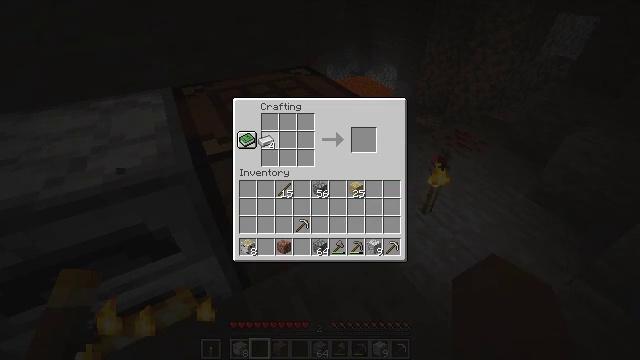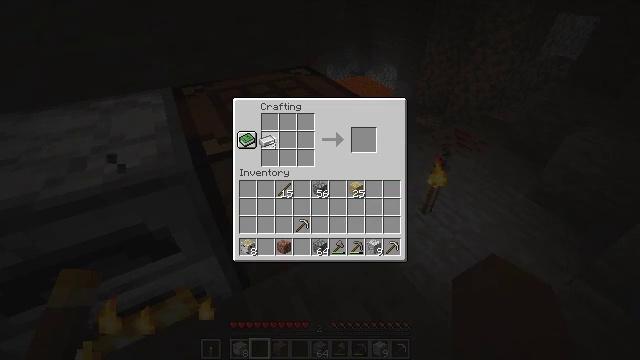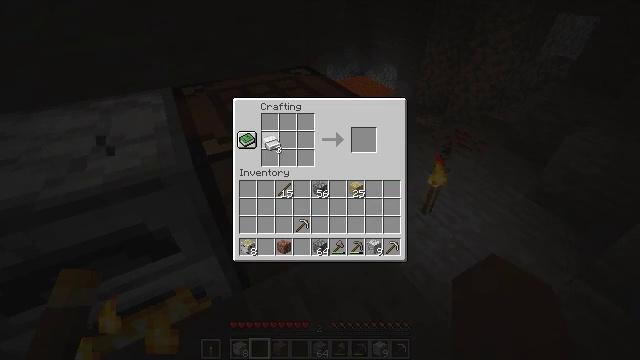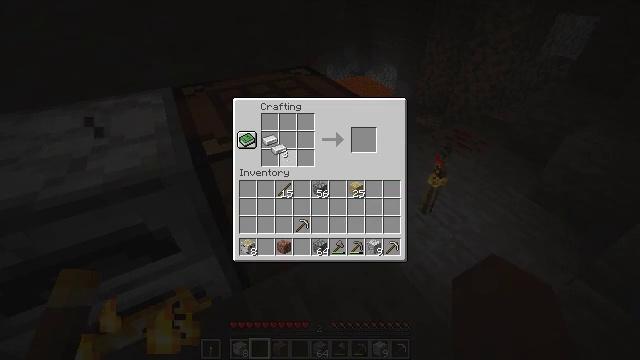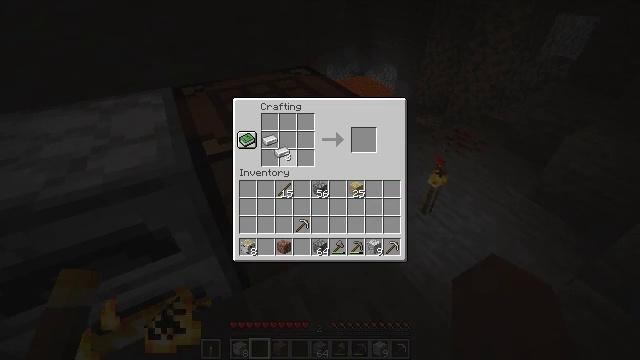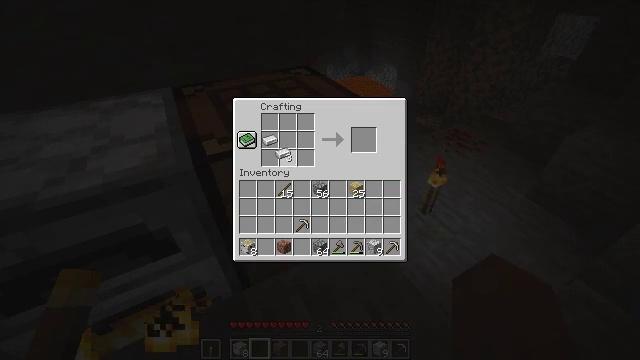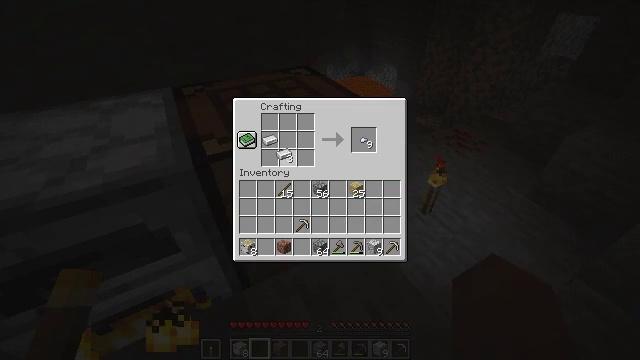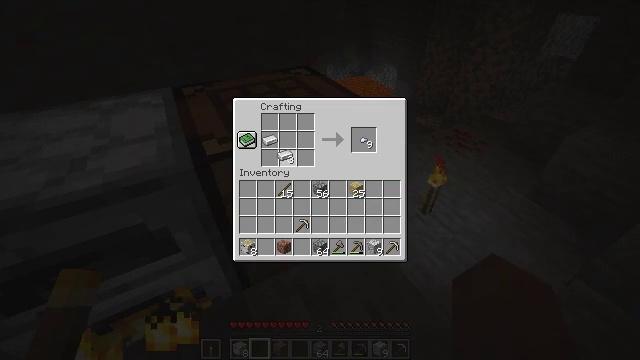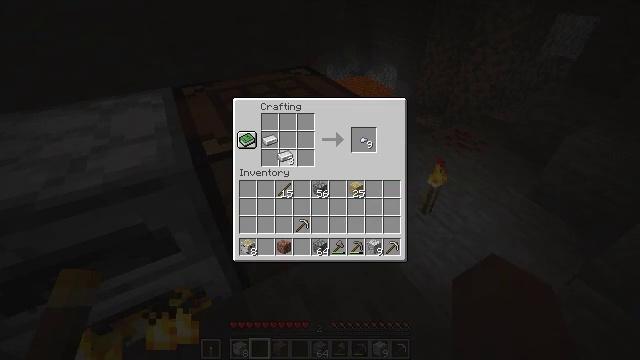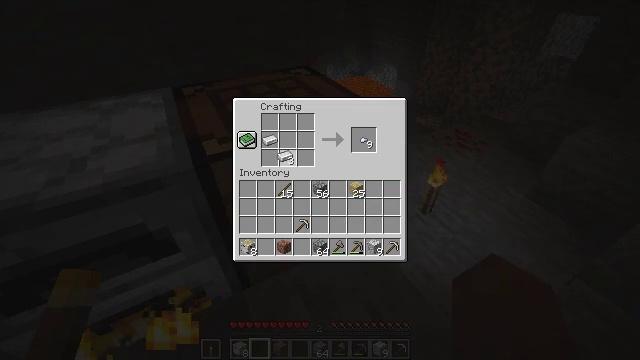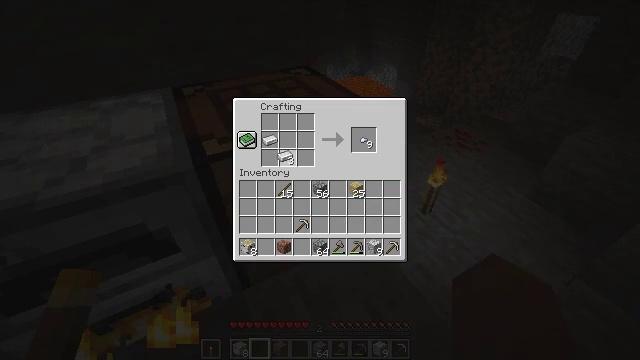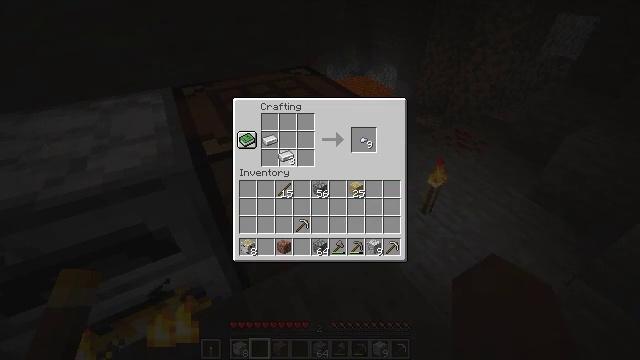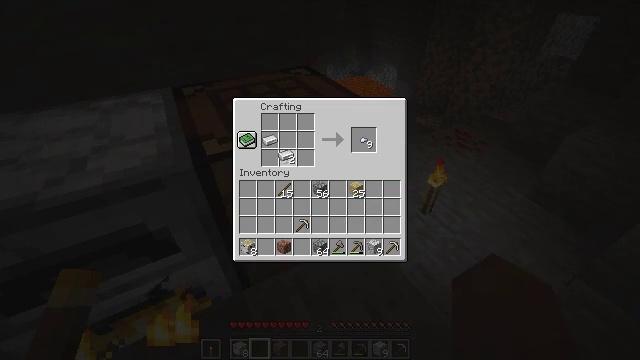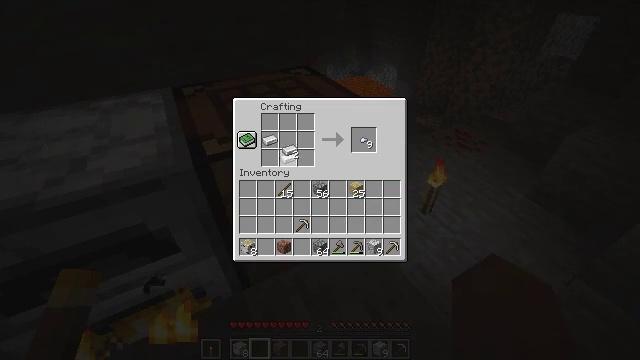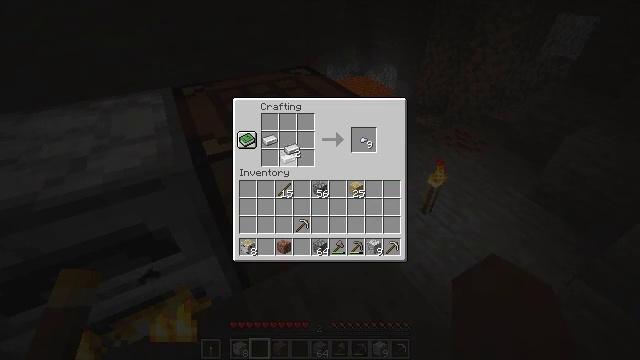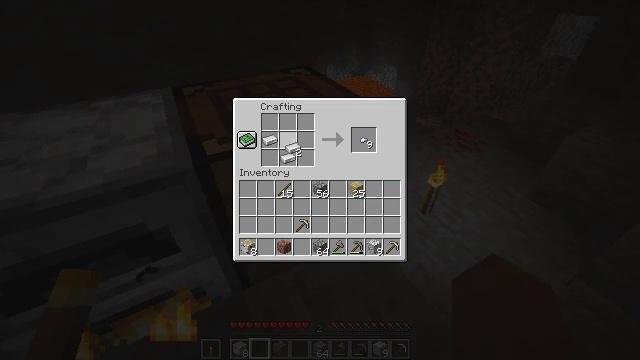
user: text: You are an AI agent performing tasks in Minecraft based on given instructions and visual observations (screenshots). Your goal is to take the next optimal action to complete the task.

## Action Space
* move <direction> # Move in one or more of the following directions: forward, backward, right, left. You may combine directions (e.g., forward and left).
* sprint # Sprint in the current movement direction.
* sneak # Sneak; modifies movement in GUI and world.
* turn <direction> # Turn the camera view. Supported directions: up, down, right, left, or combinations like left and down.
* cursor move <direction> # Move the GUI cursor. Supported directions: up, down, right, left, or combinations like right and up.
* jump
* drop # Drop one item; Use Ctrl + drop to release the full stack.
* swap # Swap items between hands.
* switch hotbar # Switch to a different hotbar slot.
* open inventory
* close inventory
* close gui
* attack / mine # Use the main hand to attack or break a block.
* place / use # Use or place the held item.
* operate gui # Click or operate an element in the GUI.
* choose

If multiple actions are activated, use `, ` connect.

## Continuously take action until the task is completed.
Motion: motion action
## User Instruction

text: Use the crafting table to create a bucket with iron ingots.
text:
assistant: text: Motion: no_op
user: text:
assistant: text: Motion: no_op
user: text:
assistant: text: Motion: no_op
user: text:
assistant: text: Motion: no_op
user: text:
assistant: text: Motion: no_op
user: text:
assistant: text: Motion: no_op
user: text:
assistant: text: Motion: no_op
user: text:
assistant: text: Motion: no_op
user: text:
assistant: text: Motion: choose
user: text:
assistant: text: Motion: choose
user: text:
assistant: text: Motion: choose
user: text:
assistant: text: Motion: no_op
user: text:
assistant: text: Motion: no_op
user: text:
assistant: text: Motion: no_op
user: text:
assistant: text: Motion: no_op
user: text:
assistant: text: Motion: no_op
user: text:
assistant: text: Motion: no_op
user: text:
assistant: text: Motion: no_op
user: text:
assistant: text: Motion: no_op
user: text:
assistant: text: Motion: no_op
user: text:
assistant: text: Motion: no_op
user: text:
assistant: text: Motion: choose
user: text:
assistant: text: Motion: choose
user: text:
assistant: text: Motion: choose
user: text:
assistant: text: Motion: no_op
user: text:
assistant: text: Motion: no_op
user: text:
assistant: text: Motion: no_op
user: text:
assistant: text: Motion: no_op
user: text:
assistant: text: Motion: no_op
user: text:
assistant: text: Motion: no_op